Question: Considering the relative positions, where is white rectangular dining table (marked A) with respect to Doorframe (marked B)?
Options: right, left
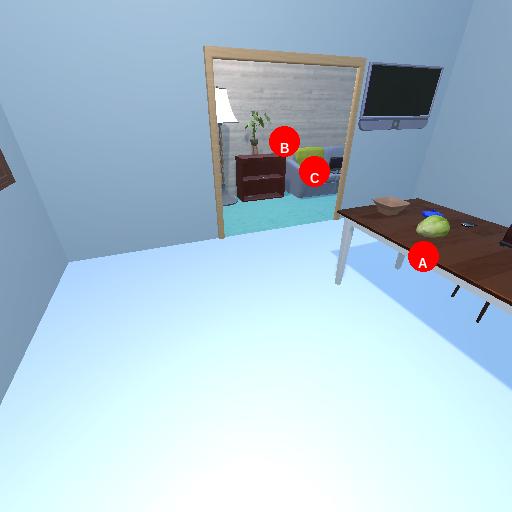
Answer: right